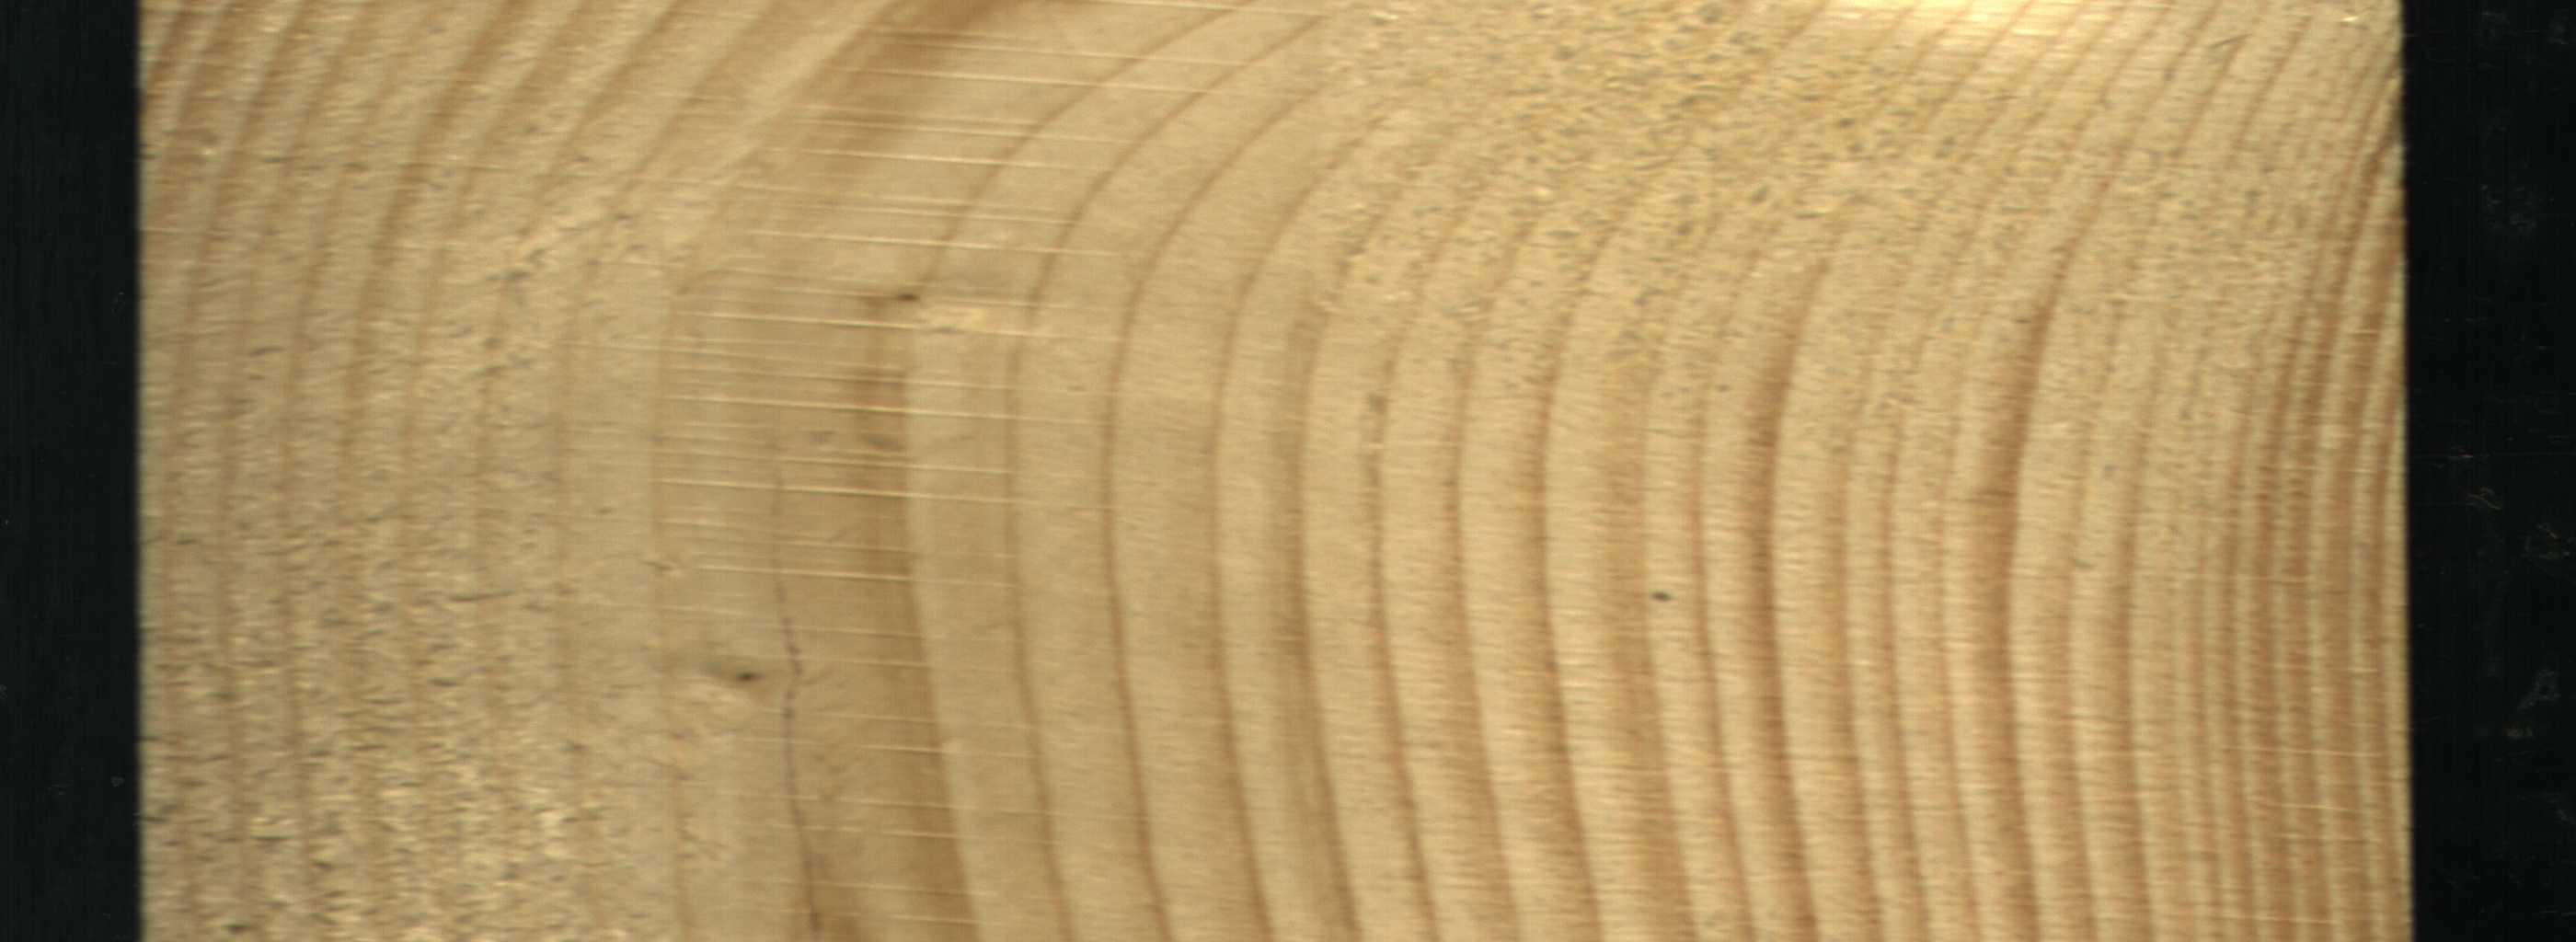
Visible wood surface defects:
Crack